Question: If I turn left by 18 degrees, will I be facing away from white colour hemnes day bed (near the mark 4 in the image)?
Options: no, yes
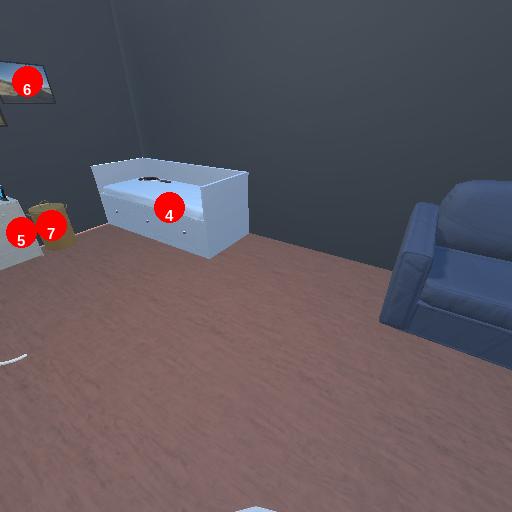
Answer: no